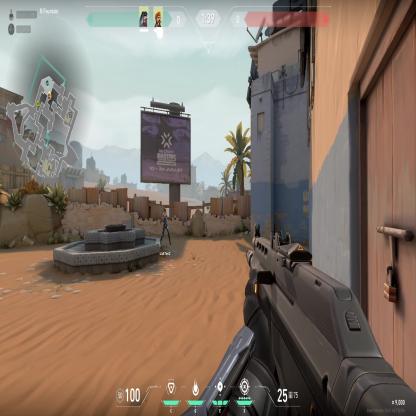
Label: teammate